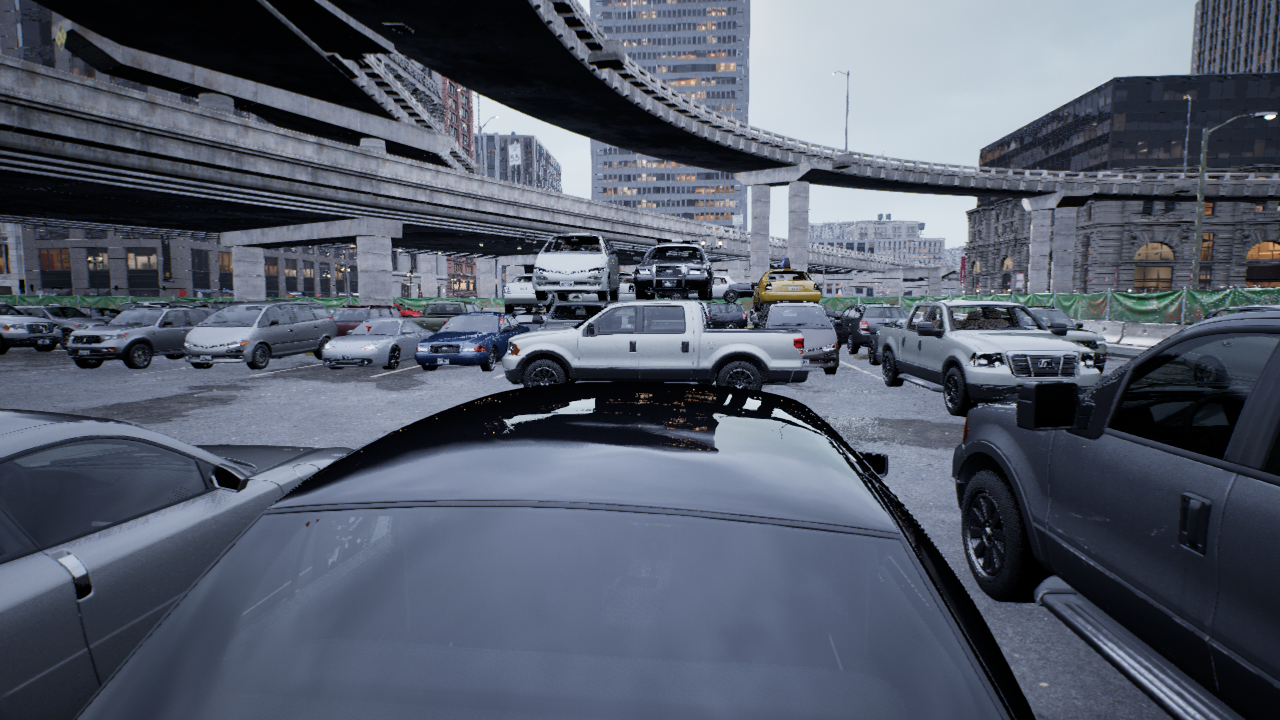
Venue: arterial
Lighting: overcast
Vehicle rig: pickup